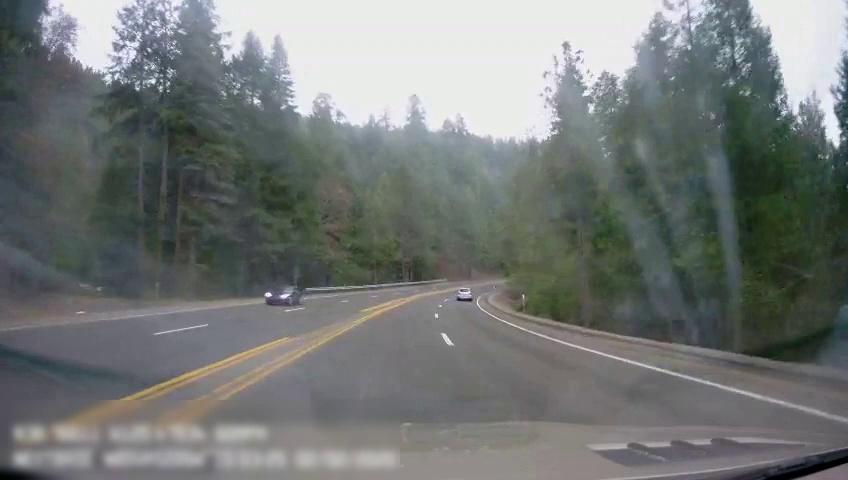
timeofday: Day
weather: Cloudy
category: Drivable Space
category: Vehicles | Car
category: Vehicles | Car
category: Lanes | Alternate Lane
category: Lanes | Alternate Lane
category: Lanes | Alternate Lane
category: Lanes | Current Lane
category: Lanes | Current Lane
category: Lanes | Alternate Lane